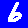
Digit: 6